Aerial crown-view tile of a tropical tree (Barro Colorado Island, Panama), acquired 20240813:
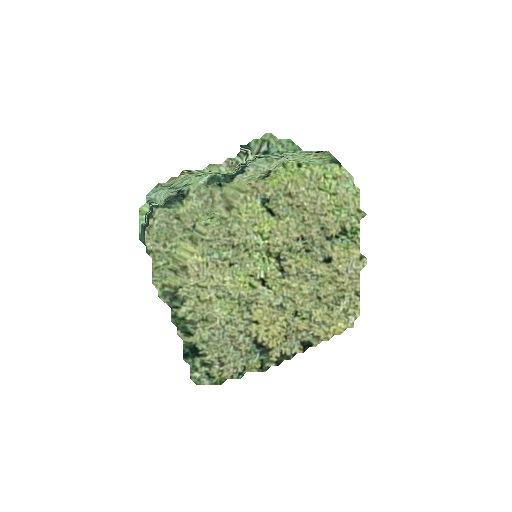
Species: Apeiba membranacea
GBIF accepted scientific name: Apeiba membranacea
Crown area: 61.415 m²